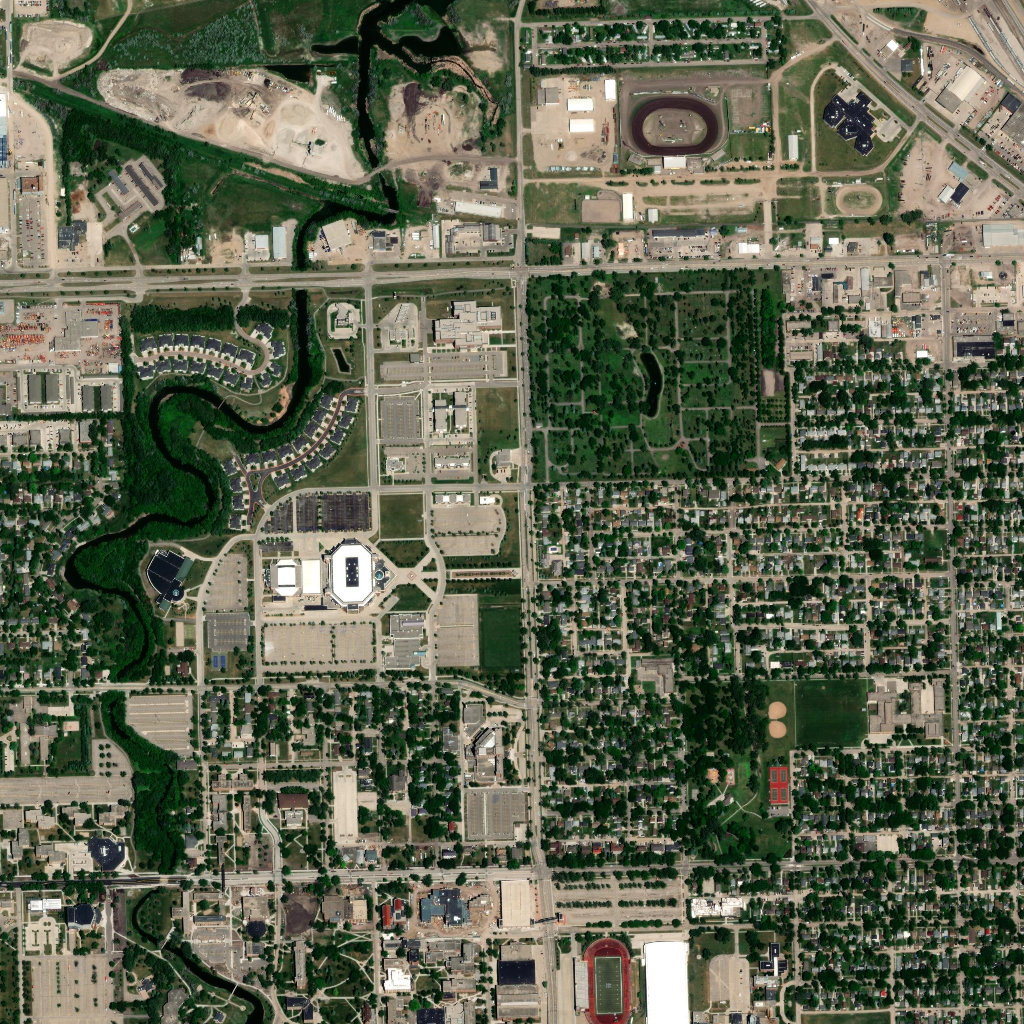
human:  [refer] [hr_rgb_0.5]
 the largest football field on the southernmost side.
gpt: <box>[[58, 93, 60, 99, 0]]</box>